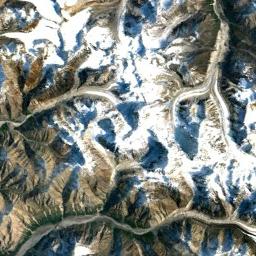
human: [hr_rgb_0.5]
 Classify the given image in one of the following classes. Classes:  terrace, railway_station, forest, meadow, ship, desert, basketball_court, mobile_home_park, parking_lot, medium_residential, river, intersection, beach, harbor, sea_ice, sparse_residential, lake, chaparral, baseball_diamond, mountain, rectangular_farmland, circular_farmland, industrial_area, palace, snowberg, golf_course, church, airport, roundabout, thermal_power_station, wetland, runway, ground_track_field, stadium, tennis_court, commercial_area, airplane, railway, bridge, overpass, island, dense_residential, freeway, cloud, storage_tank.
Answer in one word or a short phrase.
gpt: snowberg